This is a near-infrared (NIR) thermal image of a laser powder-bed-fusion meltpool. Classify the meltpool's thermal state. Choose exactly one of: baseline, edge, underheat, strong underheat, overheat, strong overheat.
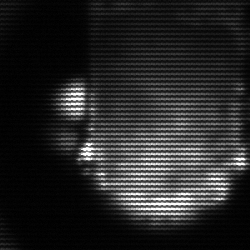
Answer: baseline